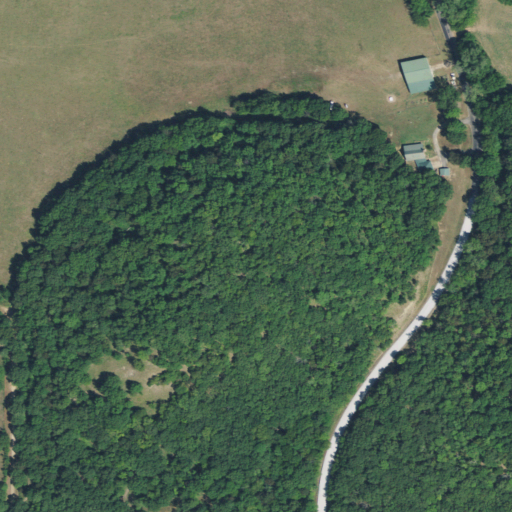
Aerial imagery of mountain in Oklahoma named Tully Hill containing deciduous forest, pasture, open development, evergreen forest, and grassland